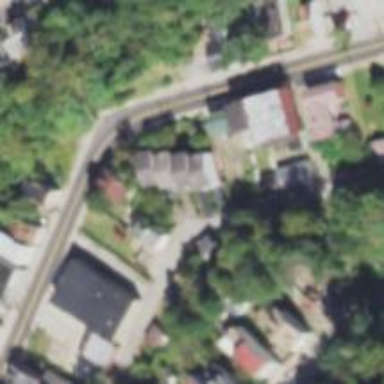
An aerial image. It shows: Alleyway designated as service road.